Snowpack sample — Snodgrass Mountain, Crested Butte, Colorado (2/4/25, 12:06 PM MST)
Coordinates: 38.923, -106.968
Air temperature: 35 °F
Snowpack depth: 80 cm
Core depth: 10 cm
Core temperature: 32 °F
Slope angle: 14°, slope face: 78°
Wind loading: low
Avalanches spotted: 0
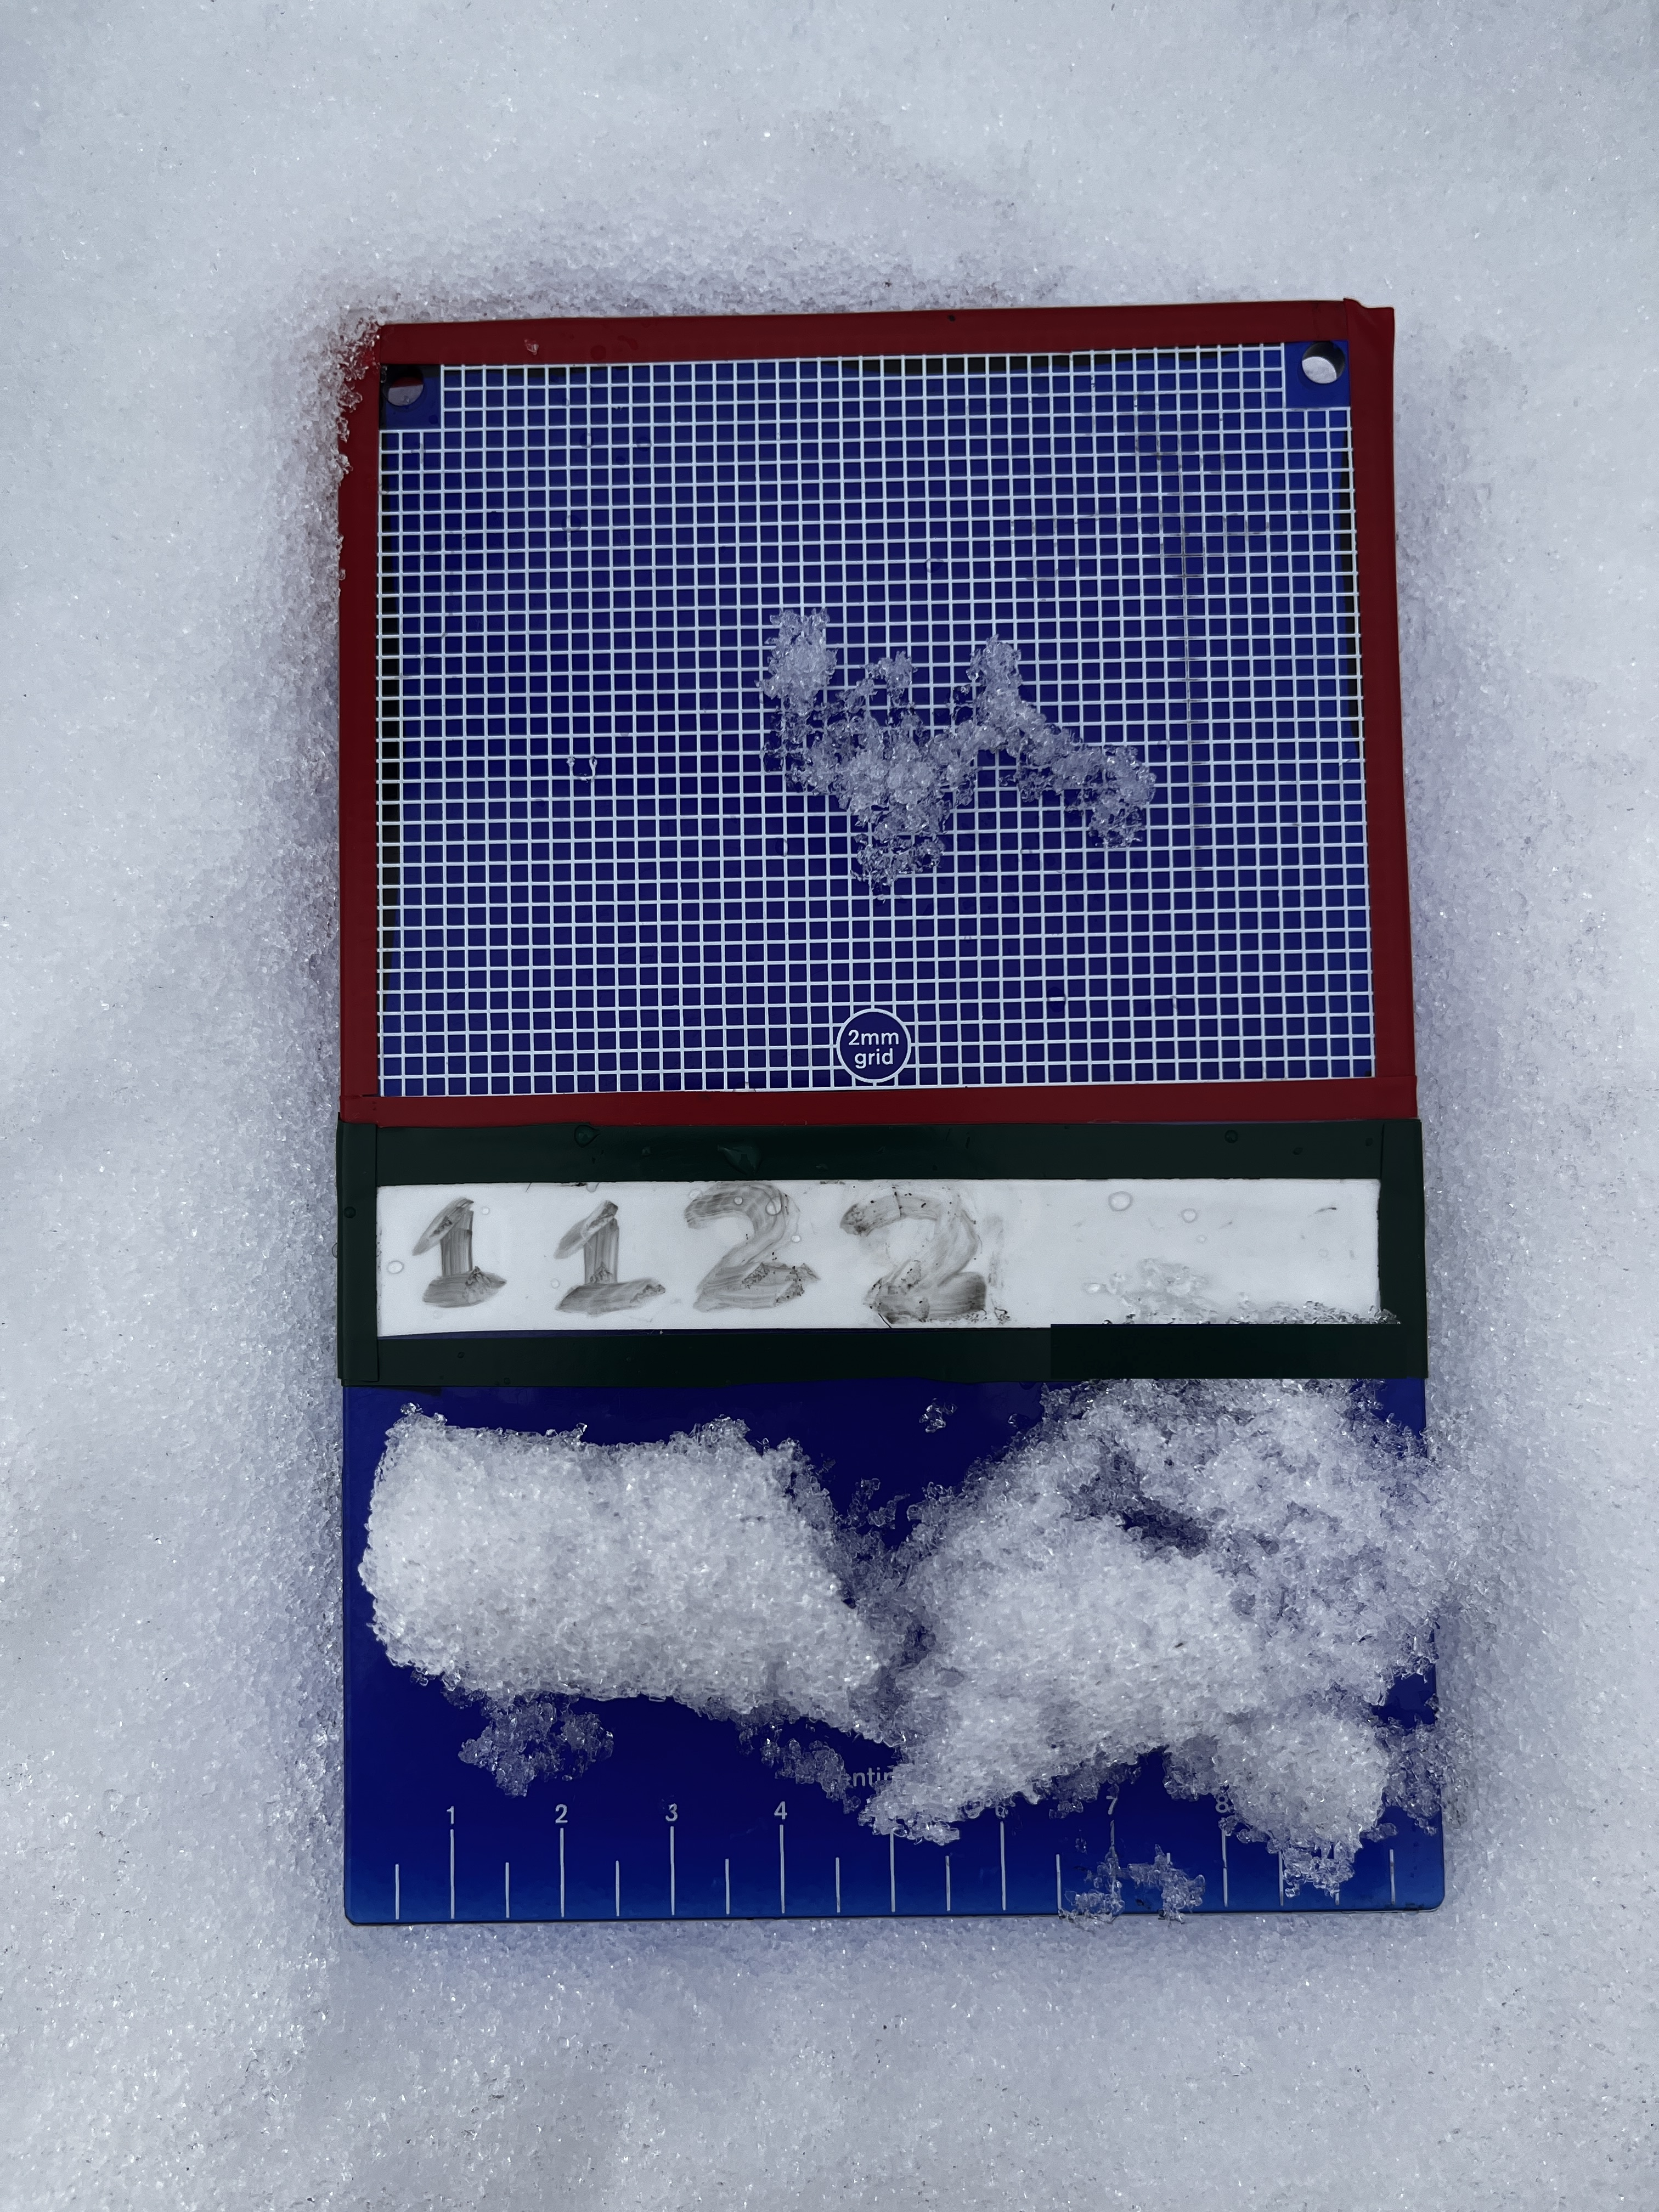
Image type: crystal_card
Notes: No avalanches nearby, unusually warm weather for the last month reported by residents, Collected 25 yards from treeline